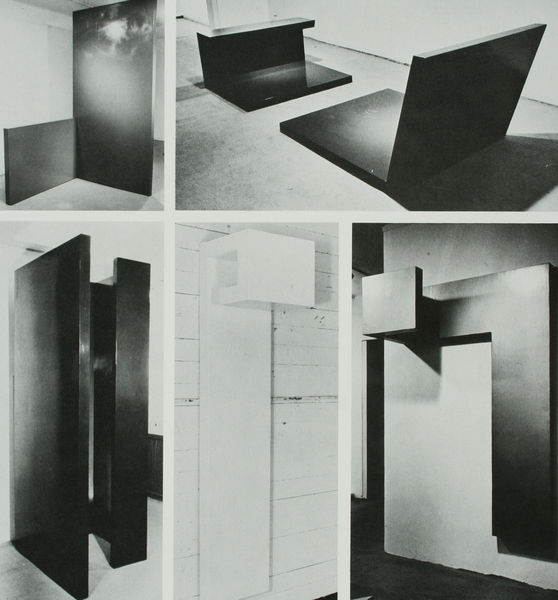
Titel: diverse Structures
Künstler: Sol Lewitt
Schlagwörter: schatten, weiß, holz, licht, raum, schwarz, tür, stein, fünf, möbel, spiegelung, skulptur, russland, abstrakt, modern, formen, weis, metall, plastik, abstraktion, foto, fotografie, photographie, eisen, form, scharz, photo, museum, lewitt, konstruktivismus, installationen, skulptu